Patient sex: M
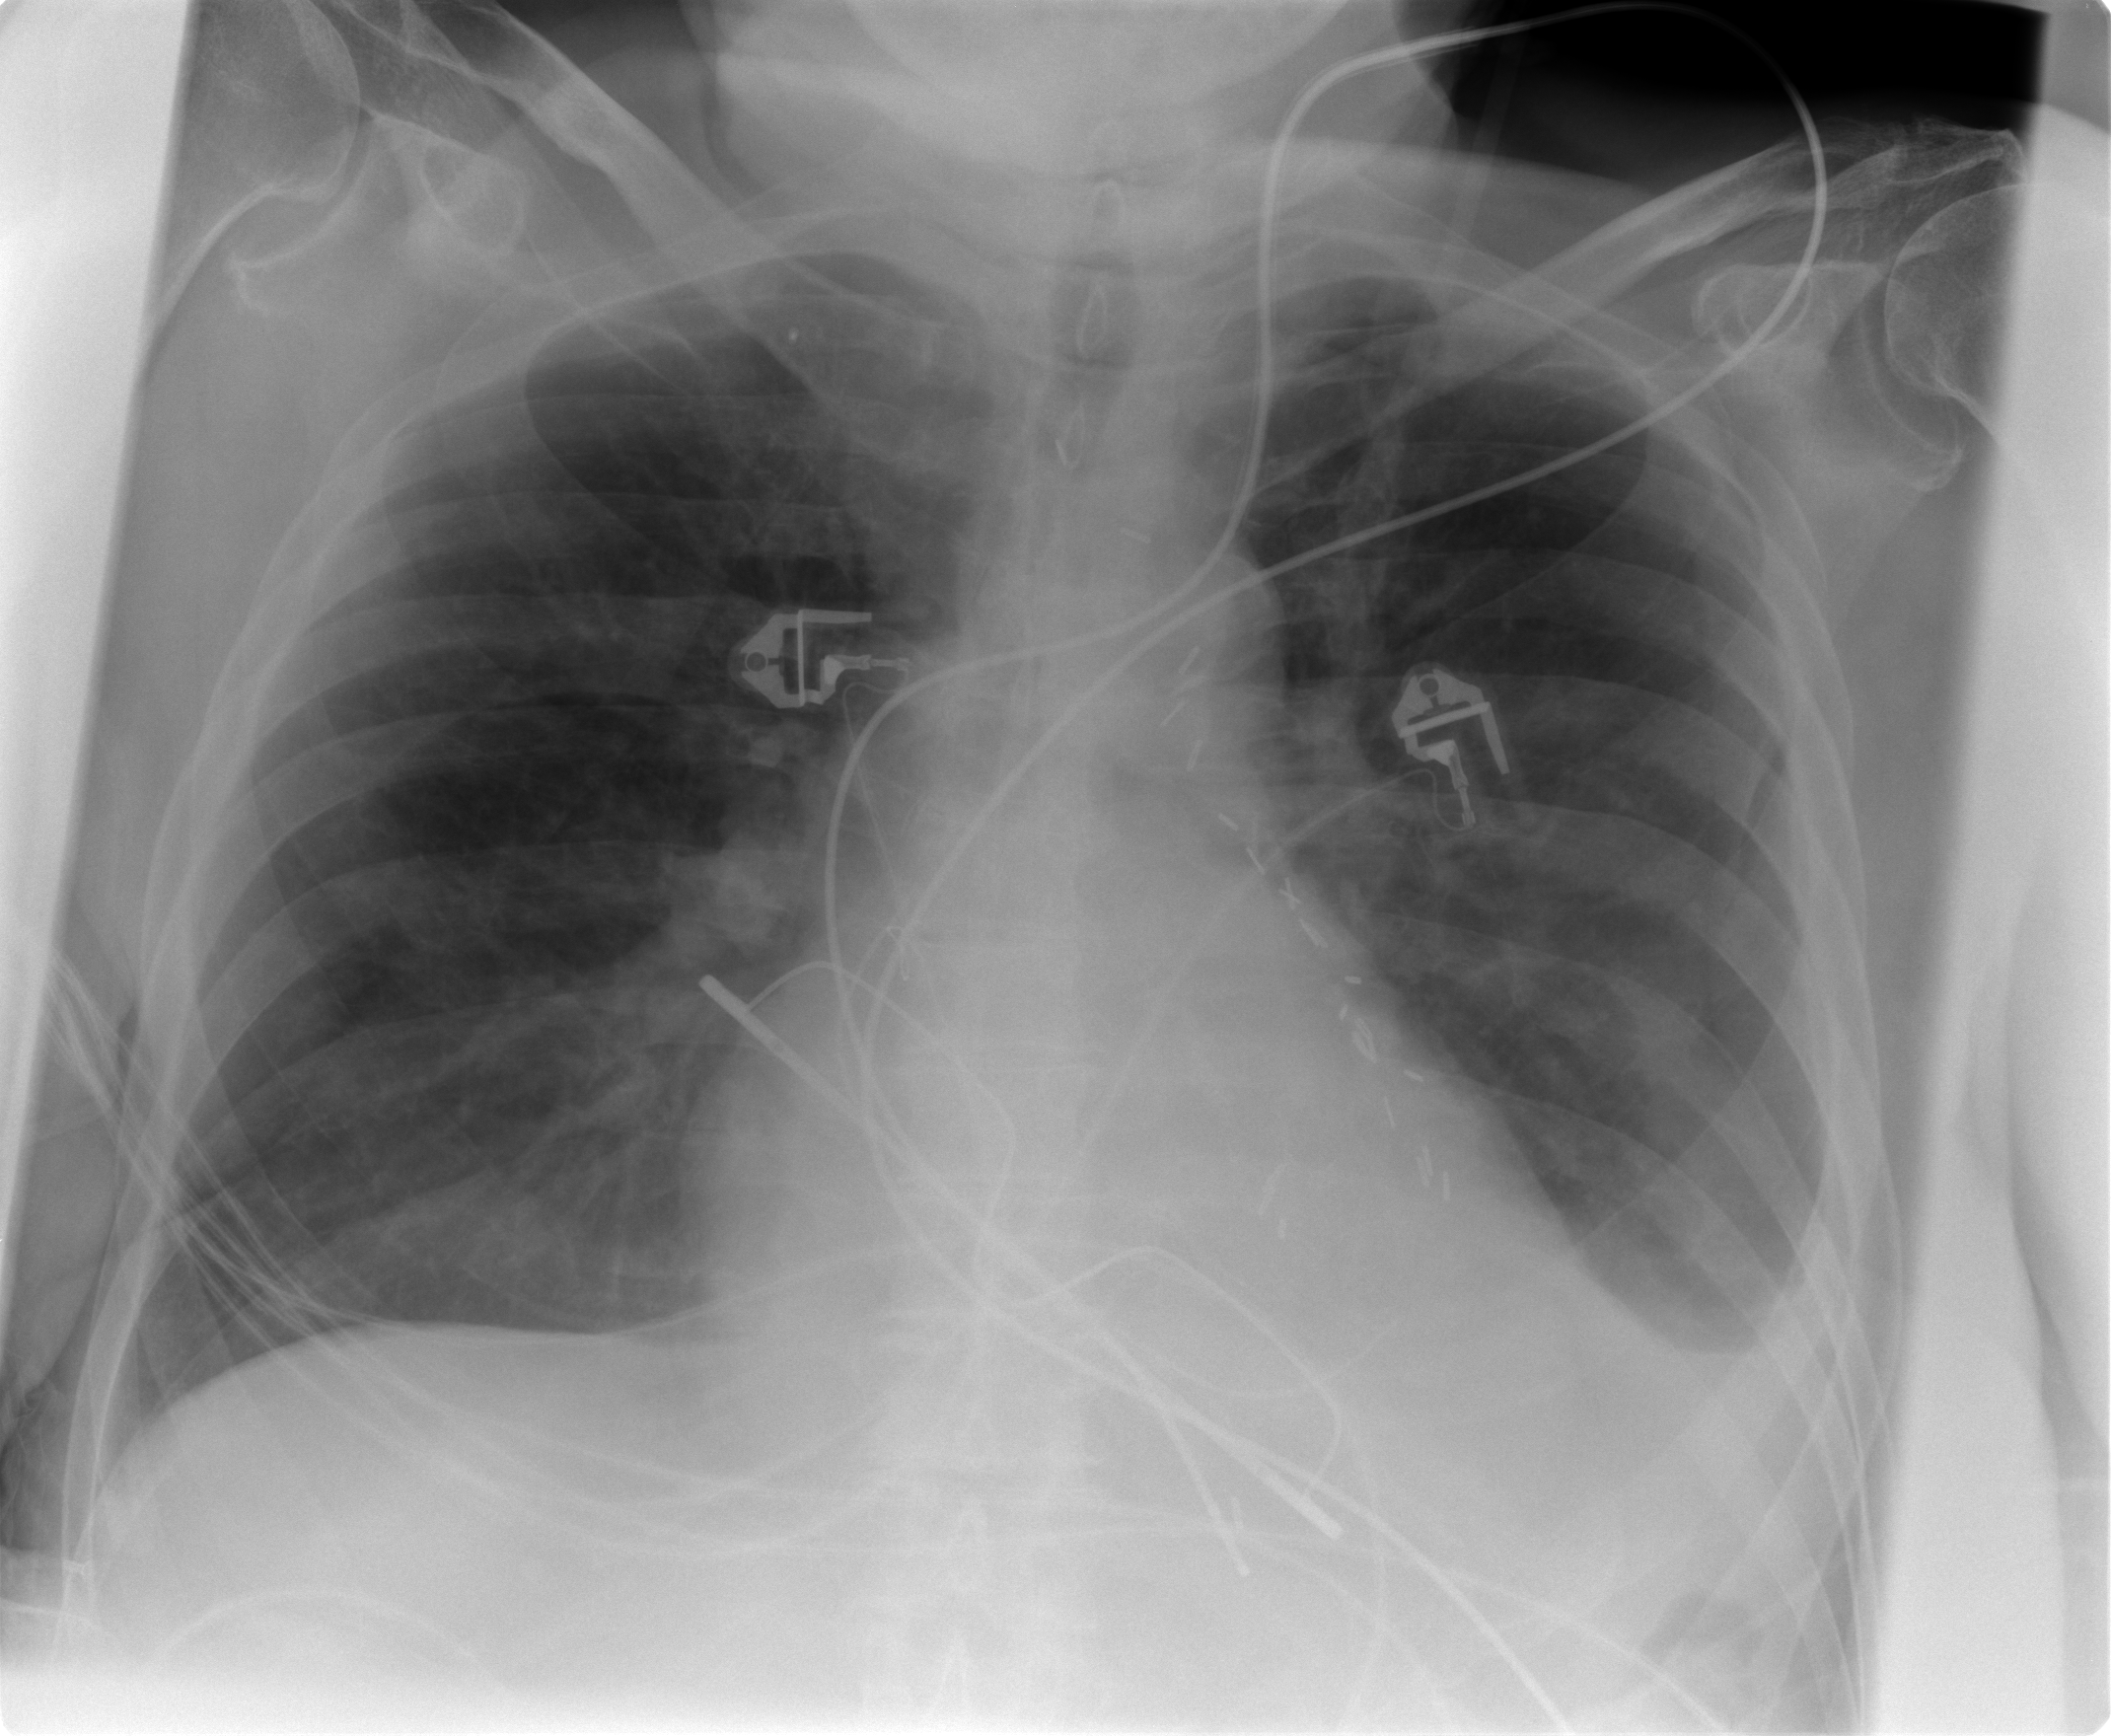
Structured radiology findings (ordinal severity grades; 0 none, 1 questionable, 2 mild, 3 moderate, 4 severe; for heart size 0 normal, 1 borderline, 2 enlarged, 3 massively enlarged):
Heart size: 0
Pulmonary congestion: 0
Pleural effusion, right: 0
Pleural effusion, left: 2
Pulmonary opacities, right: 0
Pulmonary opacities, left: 0
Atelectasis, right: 0
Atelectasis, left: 2